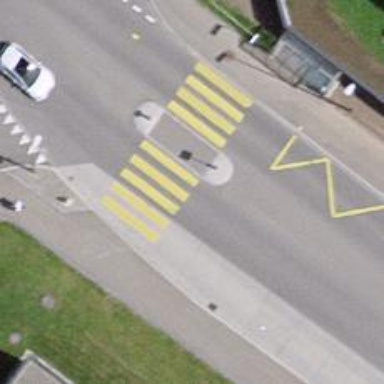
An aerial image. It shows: Zebra crossing with island in the middle. The crossing reference is zebra.